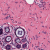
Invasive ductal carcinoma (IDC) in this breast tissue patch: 0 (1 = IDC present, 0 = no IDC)